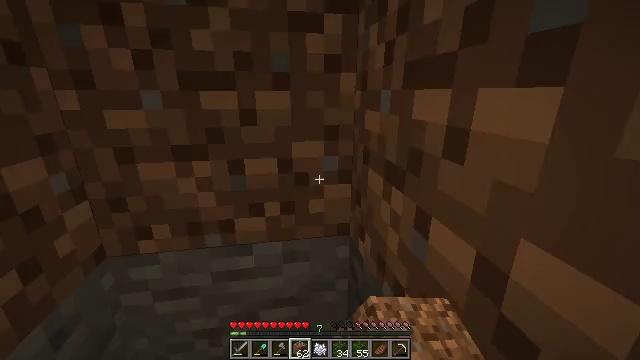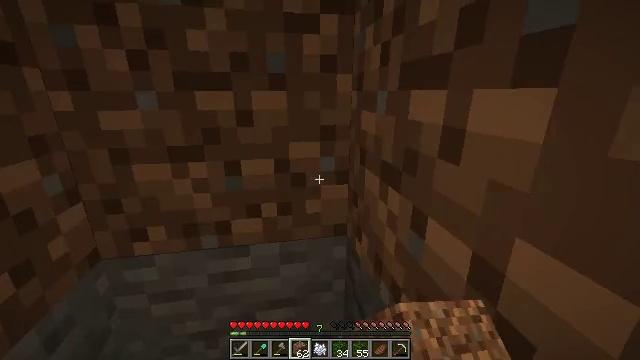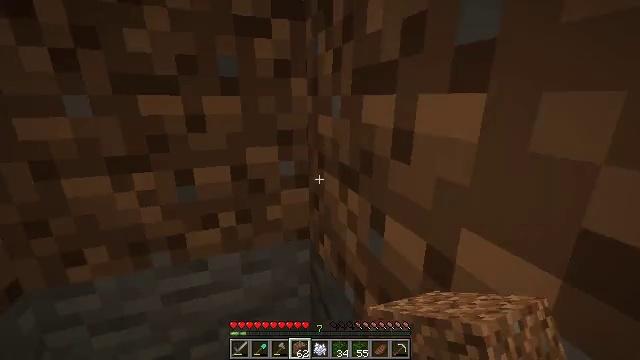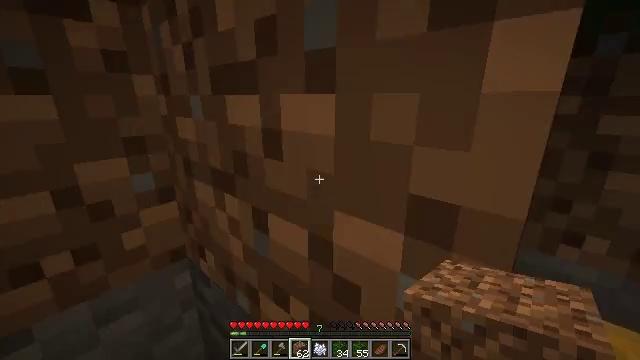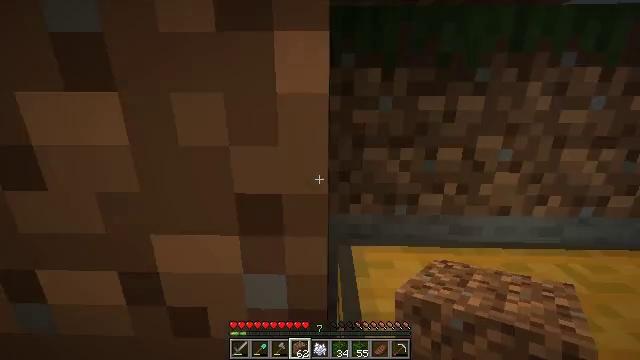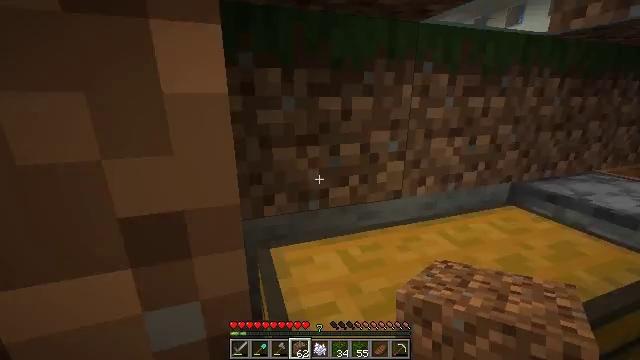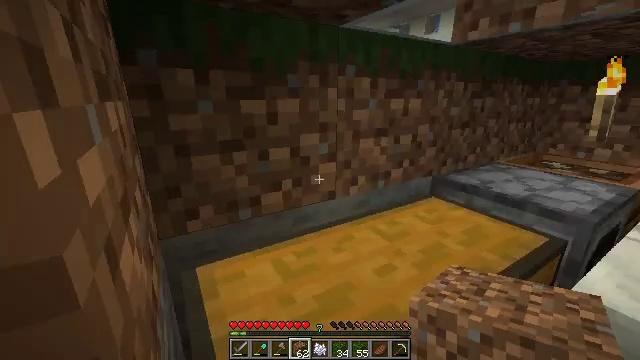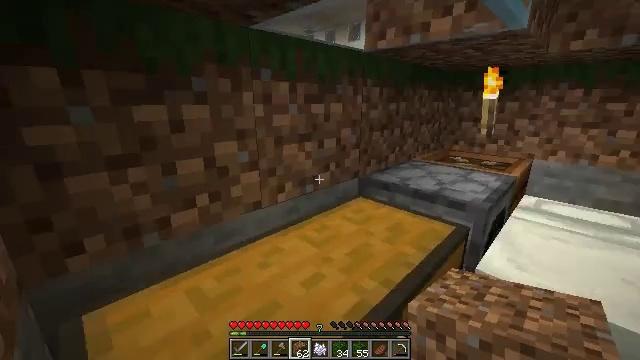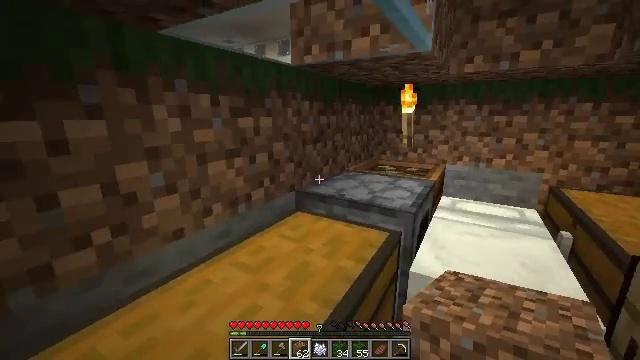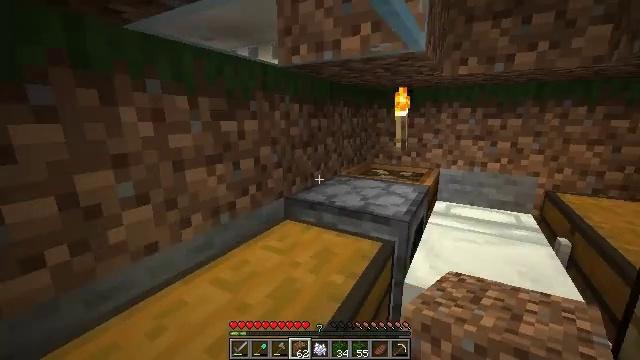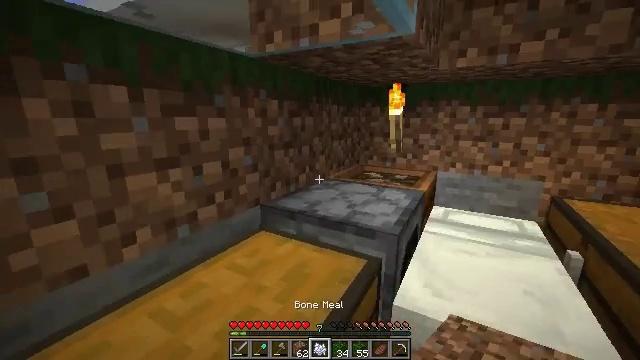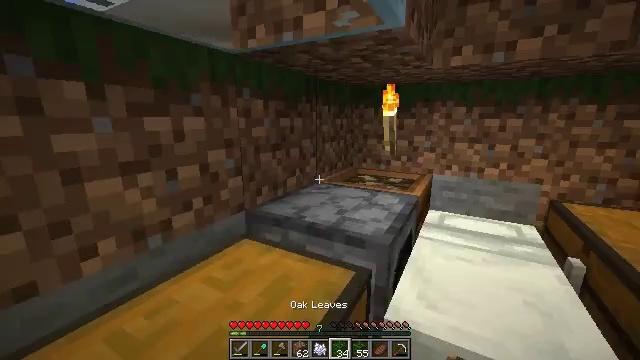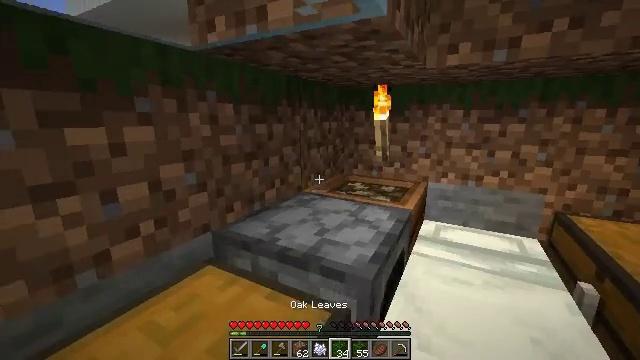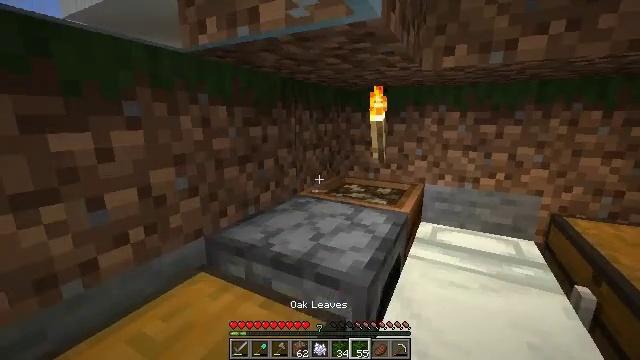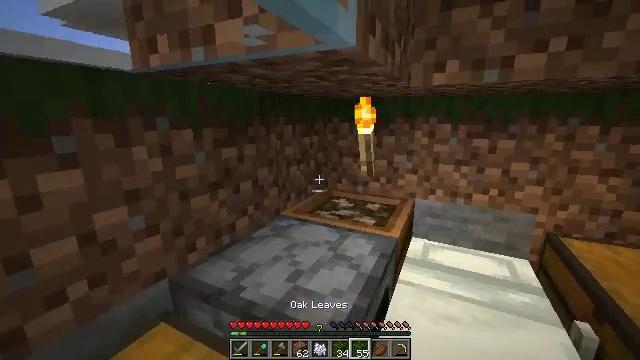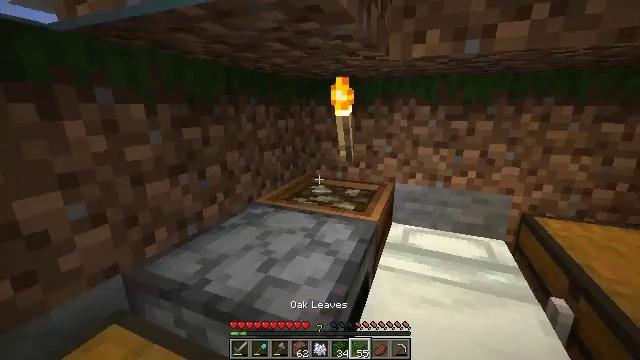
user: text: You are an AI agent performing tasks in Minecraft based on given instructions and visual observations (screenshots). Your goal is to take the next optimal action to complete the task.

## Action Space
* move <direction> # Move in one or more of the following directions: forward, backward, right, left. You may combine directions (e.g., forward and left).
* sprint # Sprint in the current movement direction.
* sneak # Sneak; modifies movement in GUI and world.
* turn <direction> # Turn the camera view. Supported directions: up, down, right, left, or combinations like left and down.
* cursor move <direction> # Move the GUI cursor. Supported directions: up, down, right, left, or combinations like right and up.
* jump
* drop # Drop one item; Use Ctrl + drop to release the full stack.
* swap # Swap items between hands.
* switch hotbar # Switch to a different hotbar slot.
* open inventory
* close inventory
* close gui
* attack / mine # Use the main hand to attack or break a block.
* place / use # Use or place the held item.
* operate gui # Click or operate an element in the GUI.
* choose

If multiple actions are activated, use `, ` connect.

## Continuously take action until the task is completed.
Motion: motion action
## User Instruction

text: Create white dye with crafting materials.
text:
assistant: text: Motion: no_op
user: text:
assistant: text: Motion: turn right
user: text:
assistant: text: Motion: turn right
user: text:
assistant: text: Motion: move forward, turn right
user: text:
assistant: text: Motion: move forward, turn right
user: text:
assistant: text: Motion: move forward, turn right
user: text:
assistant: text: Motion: move forward, turn right
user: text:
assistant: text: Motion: move forward, turn right and up
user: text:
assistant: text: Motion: move forward, turn right
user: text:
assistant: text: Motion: move forward
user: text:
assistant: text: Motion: move forward
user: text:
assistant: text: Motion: move forward
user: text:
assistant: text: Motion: move forward, jump
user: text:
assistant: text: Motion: move forward, turn right, jump
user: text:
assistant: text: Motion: move forward, turn right and down, jump
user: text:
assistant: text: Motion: move forward, turn right and down, jump
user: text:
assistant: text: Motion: move forward, turn left, jump
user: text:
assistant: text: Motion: move forward, jump
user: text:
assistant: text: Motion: move forward
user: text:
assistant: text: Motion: move forward
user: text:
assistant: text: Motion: move forward, turn left and down
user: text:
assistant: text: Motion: move forward, turn left and down
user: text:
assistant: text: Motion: move forward, turn left and down
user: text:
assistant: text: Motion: move forward, turn right and down
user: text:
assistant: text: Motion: move forward, turn right and down
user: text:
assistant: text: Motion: move forward, turn right
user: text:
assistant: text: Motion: move forward, turn right
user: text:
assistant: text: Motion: move forward, turn right and up
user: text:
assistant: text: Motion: move forward, turn right, jump
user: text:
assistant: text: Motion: move forward, jump